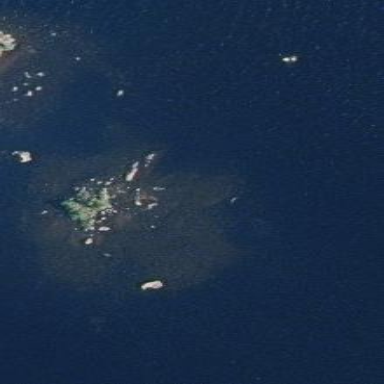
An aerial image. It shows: Islet.